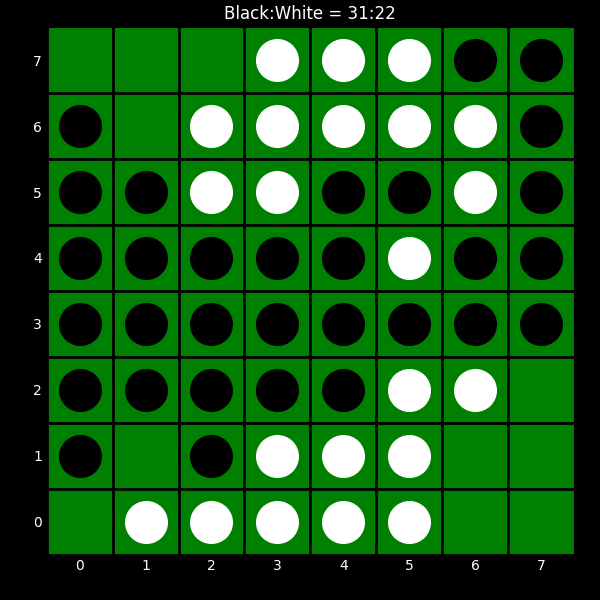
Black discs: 31
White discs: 22